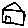
Label: house